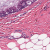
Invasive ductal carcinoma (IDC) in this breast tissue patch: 0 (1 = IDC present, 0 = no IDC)